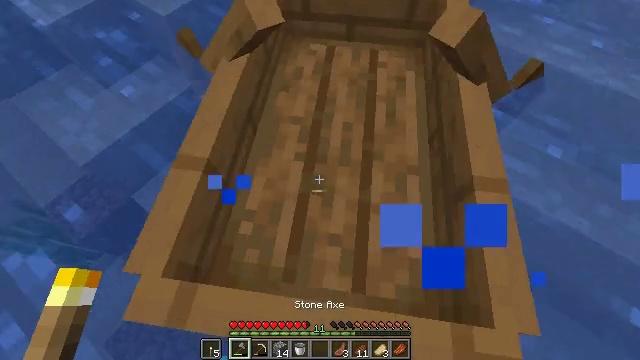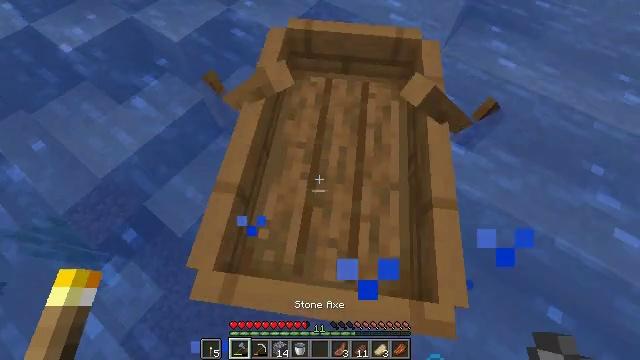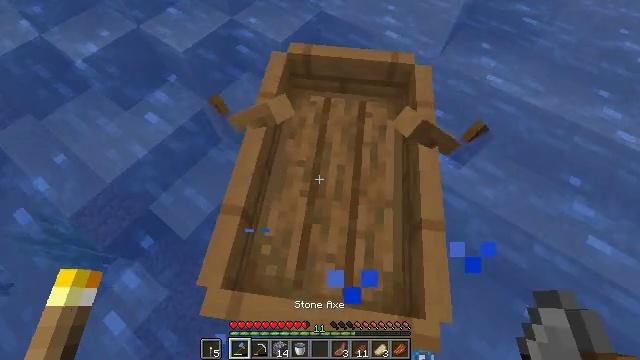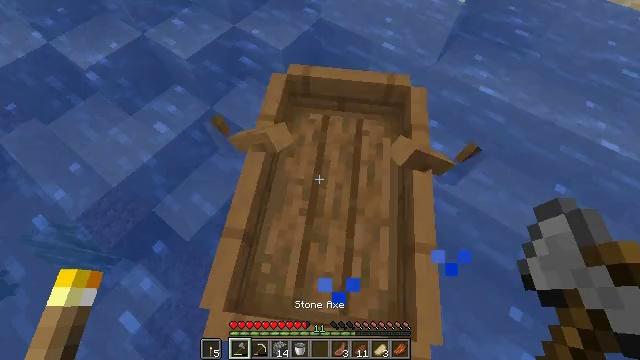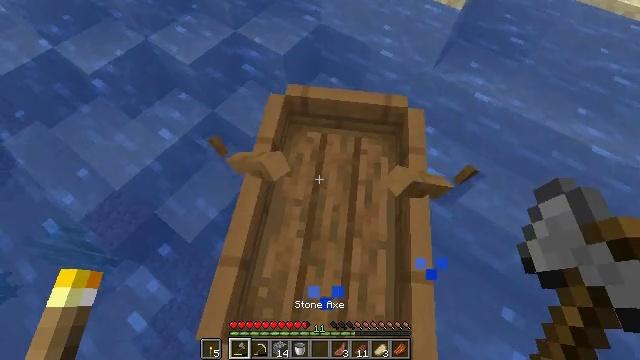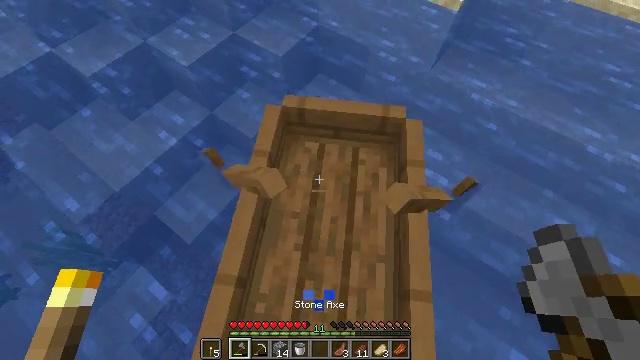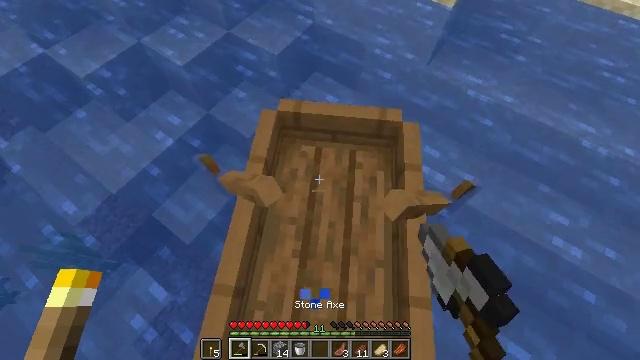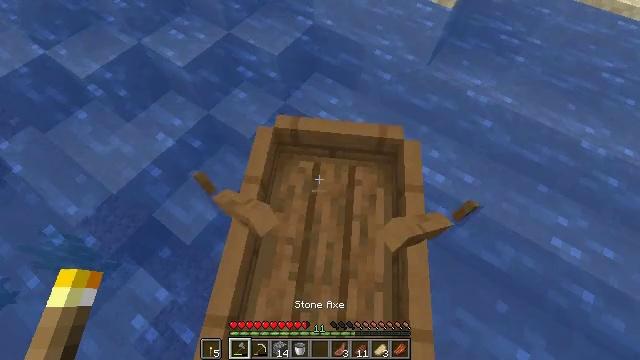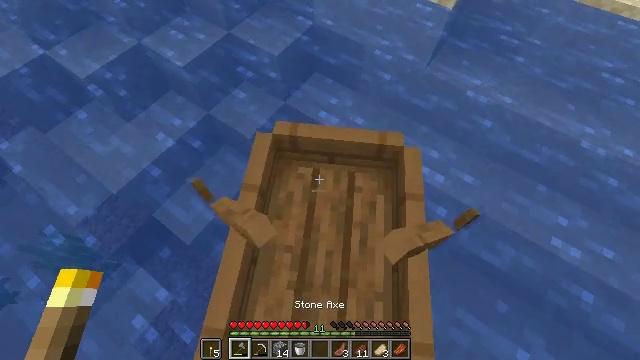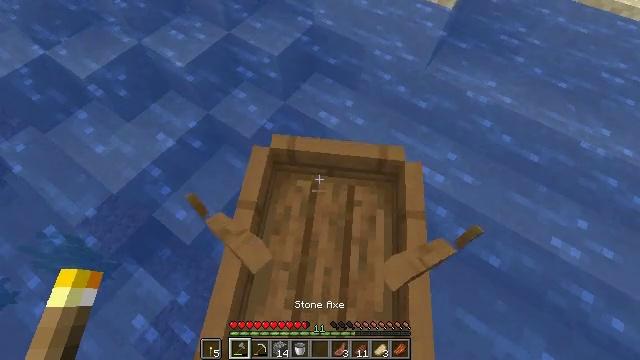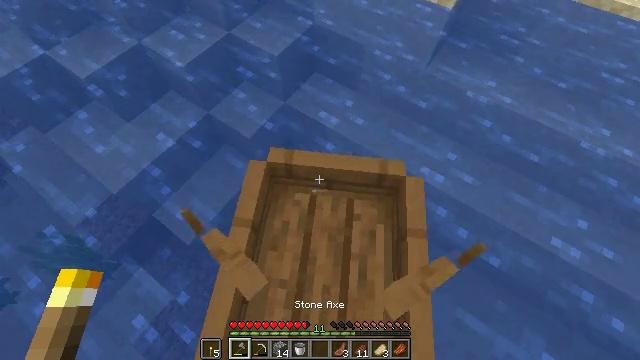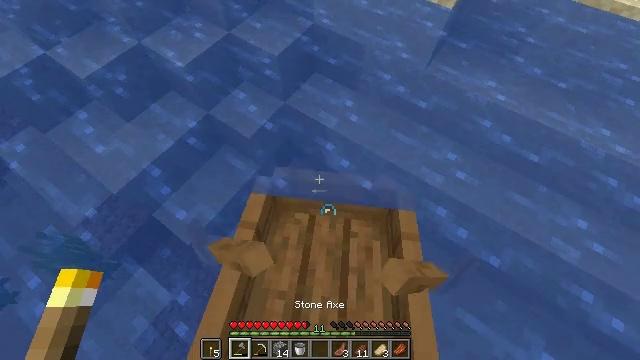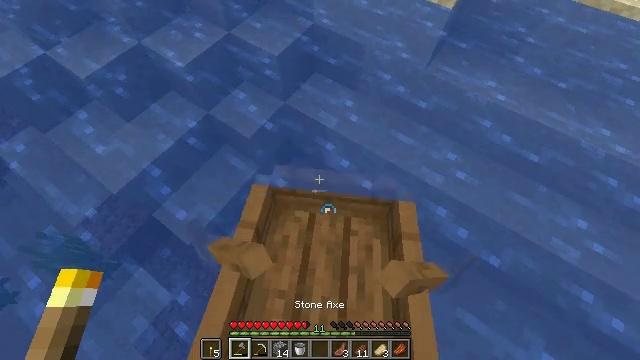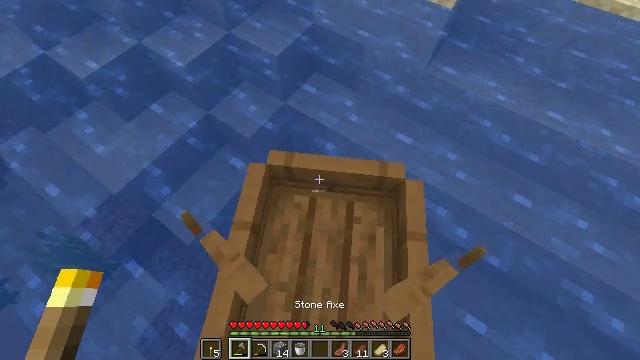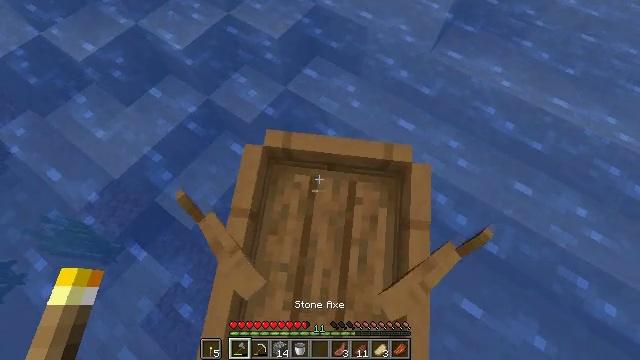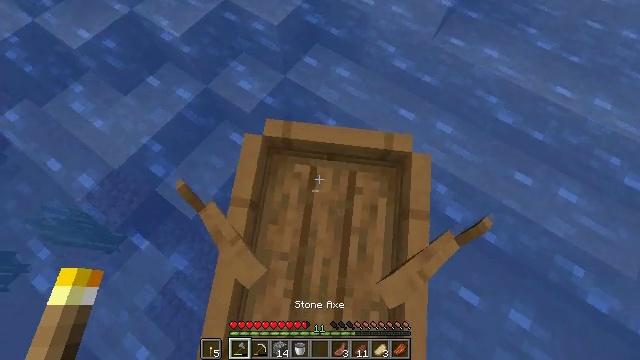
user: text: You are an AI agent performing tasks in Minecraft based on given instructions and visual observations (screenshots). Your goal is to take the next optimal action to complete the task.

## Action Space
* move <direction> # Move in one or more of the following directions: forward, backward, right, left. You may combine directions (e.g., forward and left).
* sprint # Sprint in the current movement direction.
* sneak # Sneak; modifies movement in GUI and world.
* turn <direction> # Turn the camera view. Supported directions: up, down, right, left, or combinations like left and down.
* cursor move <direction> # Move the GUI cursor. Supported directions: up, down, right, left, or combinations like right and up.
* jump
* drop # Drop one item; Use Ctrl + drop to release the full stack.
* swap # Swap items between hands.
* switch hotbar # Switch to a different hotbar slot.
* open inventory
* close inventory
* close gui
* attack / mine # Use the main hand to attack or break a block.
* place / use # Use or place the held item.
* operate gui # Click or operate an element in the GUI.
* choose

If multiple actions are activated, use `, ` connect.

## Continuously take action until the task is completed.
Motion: motion action
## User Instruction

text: Break the dead bush for sticks.
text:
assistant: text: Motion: no_op
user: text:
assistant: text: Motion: no_op
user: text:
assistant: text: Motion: no_op
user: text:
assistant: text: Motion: no_op
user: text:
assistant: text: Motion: attack / mine
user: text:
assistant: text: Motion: turn right, attack / mine
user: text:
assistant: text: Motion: attack / mine
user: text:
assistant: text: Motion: no_op
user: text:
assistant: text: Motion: no_op
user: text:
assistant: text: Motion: no_op
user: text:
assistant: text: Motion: no_op
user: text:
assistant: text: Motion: no_op
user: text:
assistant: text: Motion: no_op
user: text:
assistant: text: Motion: turn down
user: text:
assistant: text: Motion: turn down
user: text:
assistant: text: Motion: turn down
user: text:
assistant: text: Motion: turn down
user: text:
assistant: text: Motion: turn right, attack / mine
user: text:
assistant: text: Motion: attack / mine
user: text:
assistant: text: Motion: attack / mine
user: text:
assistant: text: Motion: no_op
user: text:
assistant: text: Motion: no_op
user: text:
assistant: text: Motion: move forward
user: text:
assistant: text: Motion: move forward
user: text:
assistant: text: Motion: move forward, turn up
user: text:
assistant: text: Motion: move forward, turn up
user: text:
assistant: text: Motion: move forward, turn right and up
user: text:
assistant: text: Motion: move forward, turn right and up, jump
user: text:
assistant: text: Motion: move forward, turn up, jump
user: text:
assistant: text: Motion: move forward, turn up, jump